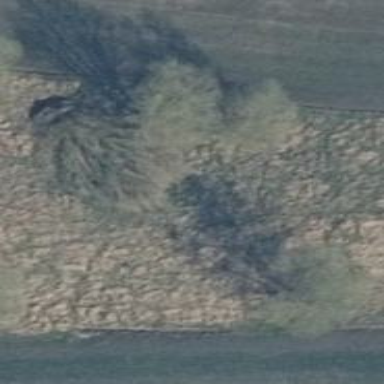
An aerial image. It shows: Row of trees in natural setting.